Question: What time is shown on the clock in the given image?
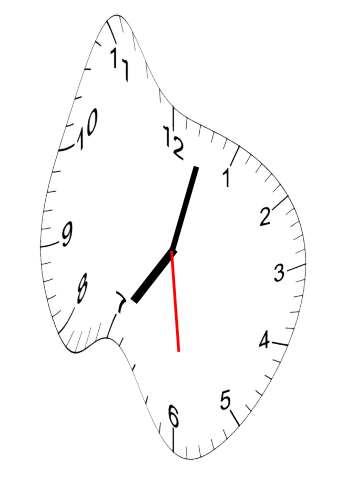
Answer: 07:02:29